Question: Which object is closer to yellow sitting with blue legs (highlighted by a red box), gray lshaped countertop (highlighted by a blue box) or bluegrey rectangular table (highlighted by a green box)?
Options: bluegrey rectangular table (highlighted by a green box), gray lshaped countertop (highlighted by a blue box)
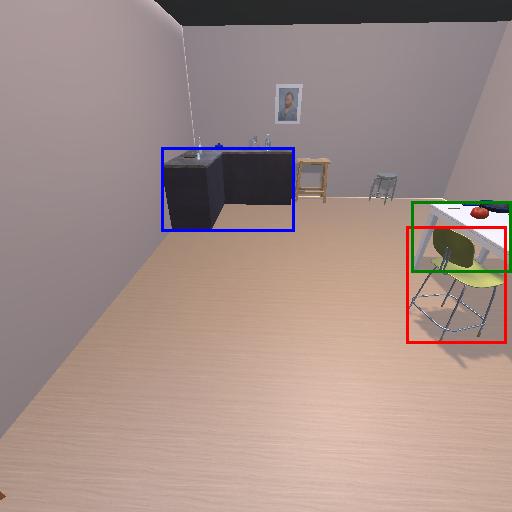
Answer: bluegrey rectangular table (highlighted by a green box)